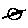
Label: circle